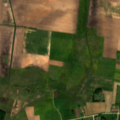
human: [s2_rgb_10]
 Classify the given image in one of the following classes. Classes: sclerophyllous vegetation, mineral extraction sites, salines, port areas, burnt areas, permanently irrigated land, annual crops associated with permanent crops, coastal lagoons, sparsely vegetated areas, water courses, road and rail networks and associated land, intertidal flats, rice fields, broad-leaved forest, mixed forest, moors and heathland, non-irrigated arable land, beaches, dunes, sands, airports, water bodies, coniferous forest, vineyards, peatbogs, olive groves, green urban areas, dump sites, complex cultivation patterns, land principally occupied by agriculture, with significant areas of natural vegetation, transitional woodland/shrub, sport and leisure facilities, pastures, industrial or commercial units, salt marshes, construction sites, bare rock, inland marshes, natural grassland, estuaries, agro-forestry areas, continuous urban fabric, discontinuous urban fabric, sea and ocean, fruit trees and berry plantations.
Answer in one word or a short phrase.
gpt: discontinuous urban fabric, non-irrigated arable land, pastures, complex cultivation patterns